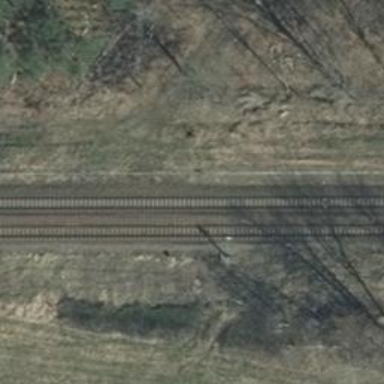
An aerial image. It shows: Railway signal.